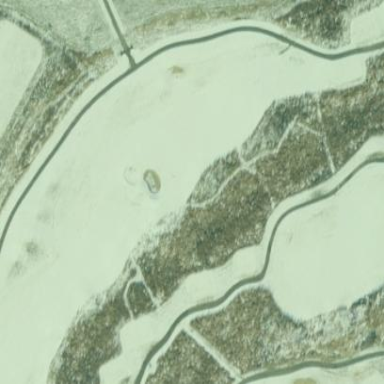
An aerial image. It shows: Rough area on grassy golf course.